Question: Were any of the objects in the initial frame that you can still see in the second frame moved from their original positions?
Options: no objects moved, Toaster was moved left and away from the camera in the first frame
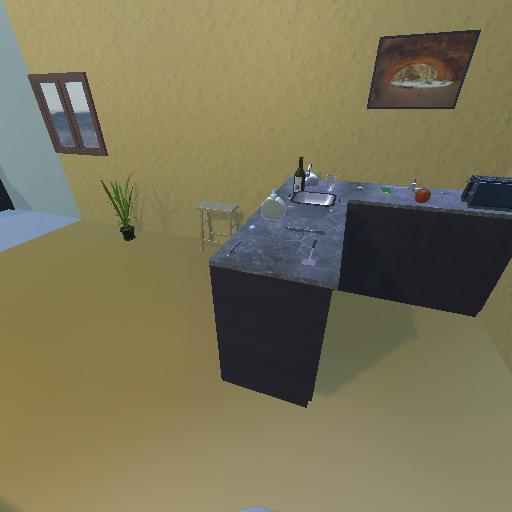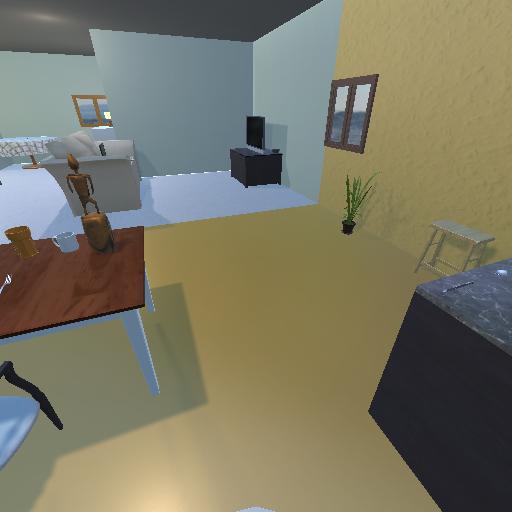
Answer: no objects moved